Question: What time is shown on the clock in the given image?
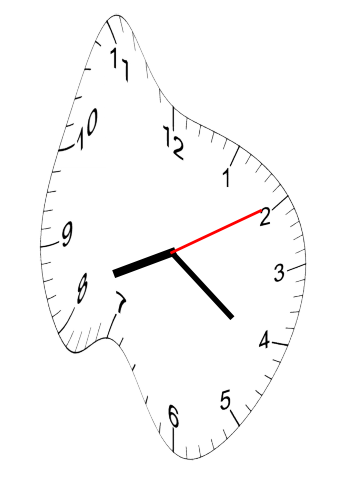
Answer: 08:21:10